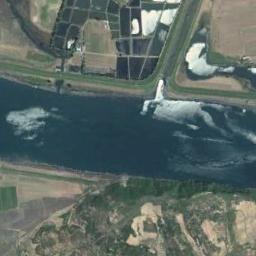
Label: river